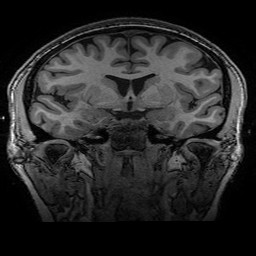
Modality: T1w
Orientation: sagittal
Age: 21
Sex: female
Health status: healthy
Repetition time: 2.53 s
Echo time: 0.0034 s